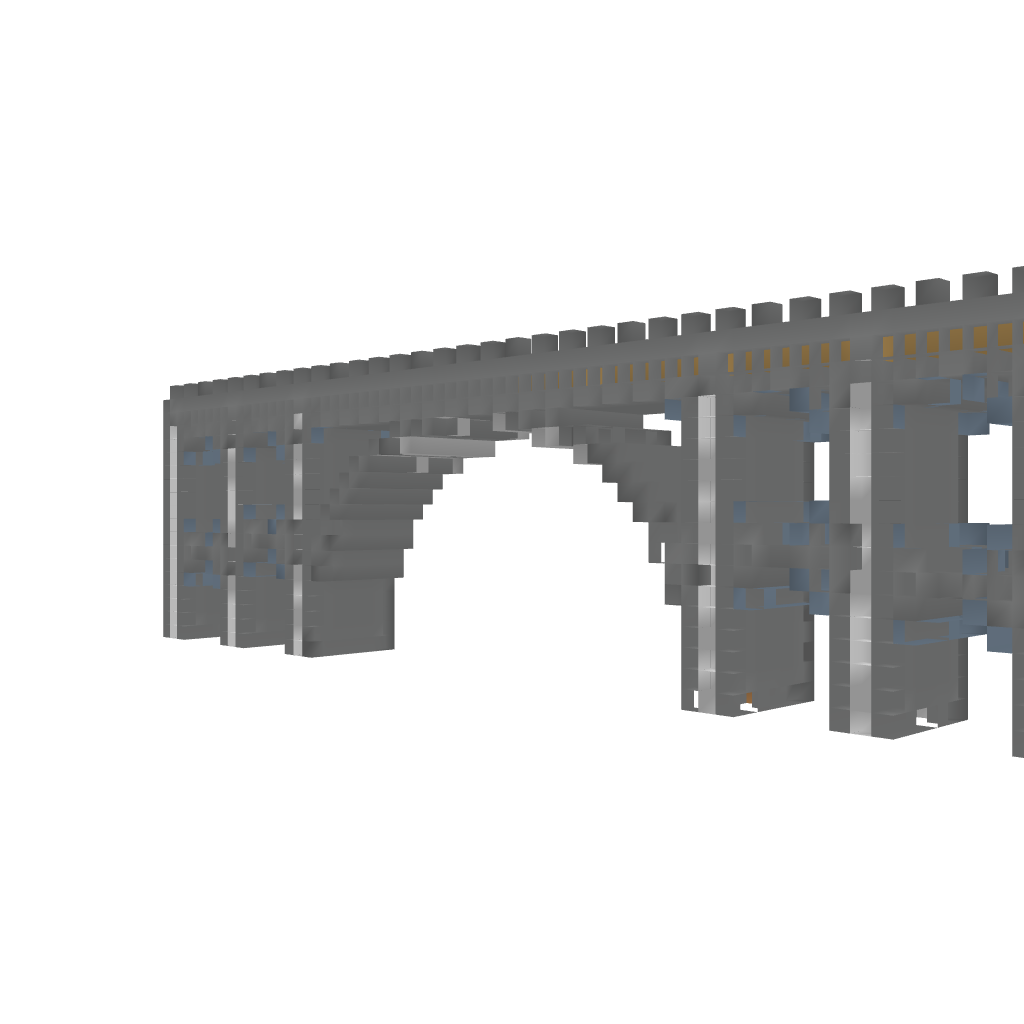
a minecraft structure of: large stone brick bridge